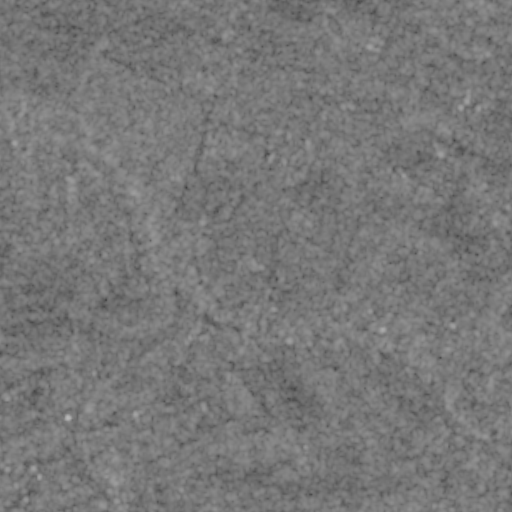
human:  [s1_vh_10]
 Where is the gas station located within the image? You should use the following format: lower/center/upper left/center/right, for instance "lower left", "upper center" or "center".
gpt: The gas station is located in the lower center of the image.
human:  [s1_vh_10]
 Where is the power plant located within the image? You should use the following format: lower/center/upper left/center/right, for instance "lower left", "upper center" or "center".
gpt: There is no power plant in the image.

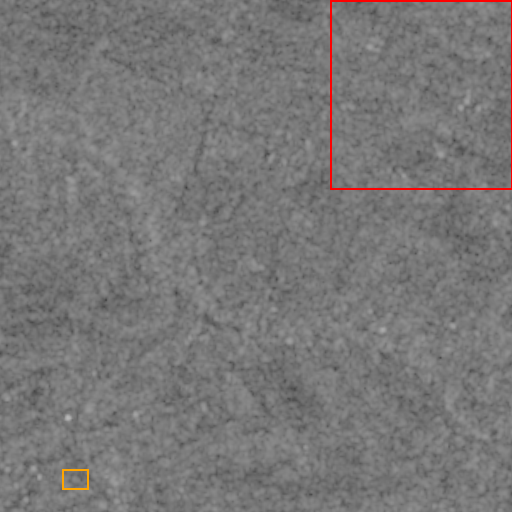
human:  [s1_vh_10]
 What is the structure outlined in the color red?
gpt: The structure outlined in red is a crop field.
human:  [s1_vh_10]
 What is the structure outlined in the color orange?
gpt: The structure outlined in orange is a park.
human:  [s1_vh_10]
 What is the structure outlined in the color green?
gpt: There is no green outline.